Question: New progress view in iOS7 changed a lot.
Bunch of people hate it, height cannot be adjusted that trivial, etc.
Problem I came upon is how to show primary and secondary progress, on one progress bar.
For example, If a student answered 8 out 0f 10 questions, and out of those 8, he answered 3 right and 5 wrong, how to show all that?!

On Android, for example, this is solved quite nicely, you just input data for primary and secondary progress. But in iOS, there is no such option.
How to achieve that in objective C ?
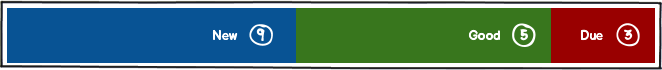
Answer: he solution I came up with is fairly simple, and works beautifully for my needs.
I would simply make three labels, with different colors i need, and set their width accordingly.
Also, by doing this, I was able to set progress bar height to as much I want.
First, you make three Labels.

You will want to place them one on top of another, to achieve that progress bar look.
I placed the pic below, showing how they actually look.
Gray part of the progress bar will never change it's width (Which we set to be 280for example)
If there is nothing to show, just put _redLabel and _greenLabel width to 0, and you get the progress bar that is not set.
If you want to show the case where there are total of
- - - 4 answered right (green) 4 answered wrong (red)'''
//question size represents width of one question on progress bar. You just divide the width of the entire bar with number of possible questions (max)
int questionSize = 280 / num_possible_question;
int greenProgressSize = green * questionSize;
CGRect greenProgress = CGRectMake( 20, 95, greenProgressSize, 8 );
cell.greenLabel.frame = greenProgress;
int redProgressSize = (red+green) * questionSize;
CGRect redProgress = CGRectMake( 20, 95, redProgressSize, 8 );
cell.redLabel.frame = redProgress;
CGRect grayProgress = CGRectMake( 20, 95, 280, 8 );
cell.grayLabel.frame = grayProgress;
'''
And there you go. You have your own progress bar. You can set the width and height as you want, you can set the colors you want and you can even add as much labels as you want.
Also, you can make all those labels programmatically, no need to define them beforehand.